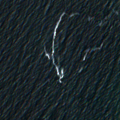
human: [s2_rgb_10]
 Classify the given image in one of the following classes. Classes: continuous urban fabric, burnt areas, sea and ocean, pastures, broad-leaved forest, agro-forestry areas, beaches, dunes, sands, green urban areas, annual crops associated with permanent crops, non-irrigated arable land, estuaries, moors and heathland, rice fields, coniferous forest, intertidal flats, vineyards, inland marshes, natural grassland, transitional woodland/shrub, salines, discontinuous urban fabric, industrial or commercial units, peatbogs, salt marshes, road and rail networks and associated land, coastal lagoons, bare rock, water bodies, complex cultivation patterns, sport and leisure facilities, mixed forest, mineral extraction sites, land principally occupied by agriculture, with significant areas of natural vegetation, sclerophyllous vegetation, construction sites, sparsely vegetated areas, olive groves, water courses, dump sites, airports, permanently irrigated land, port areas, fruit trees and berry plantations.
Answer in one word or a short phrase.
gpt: sea and ocean